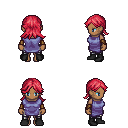
a pixel art fantasy rpg character, female body template, human, dark skin, chain tabard jacket, metal pants, ruby red loose hair, leather bracers, black shoes, four views (front, back, left, right), 2x2 character sprite sheet, small pixel art, hard edges, no anti-aliasing